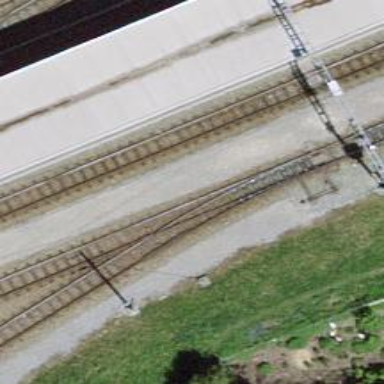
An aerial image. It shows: Narrow-gauge railway yard with electrified contact line.